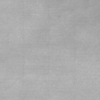
Label: dusty